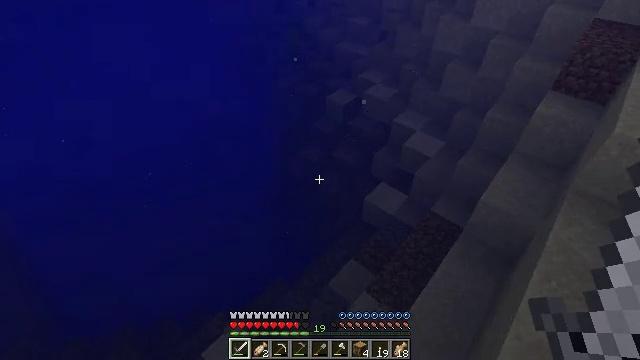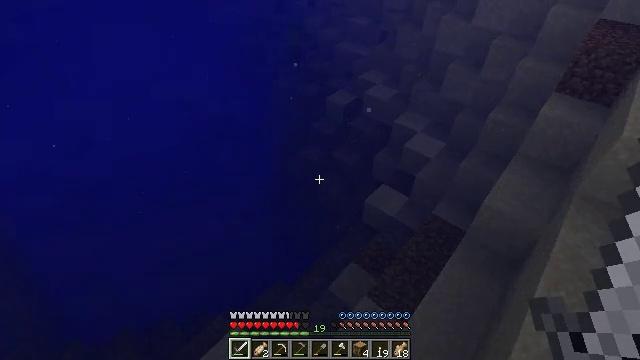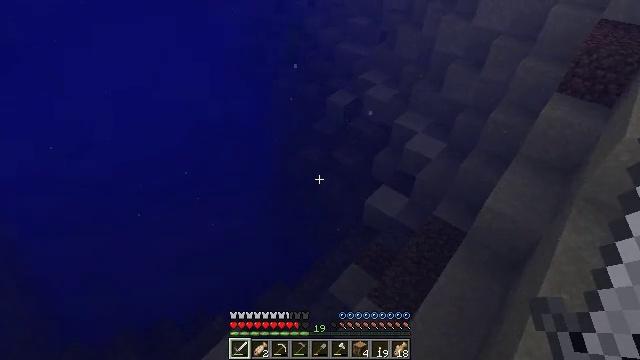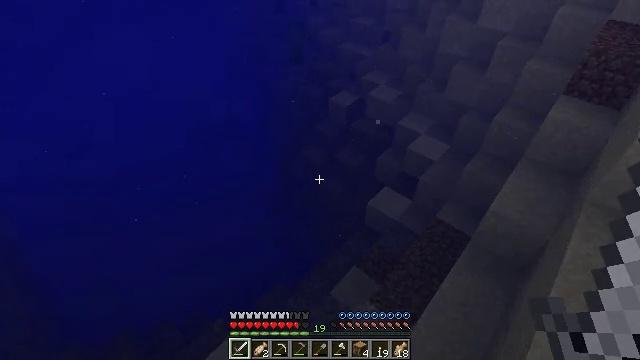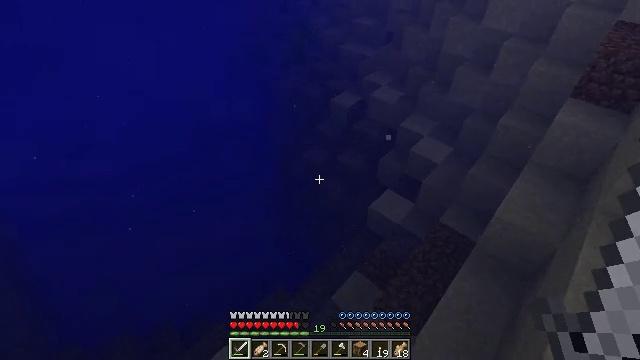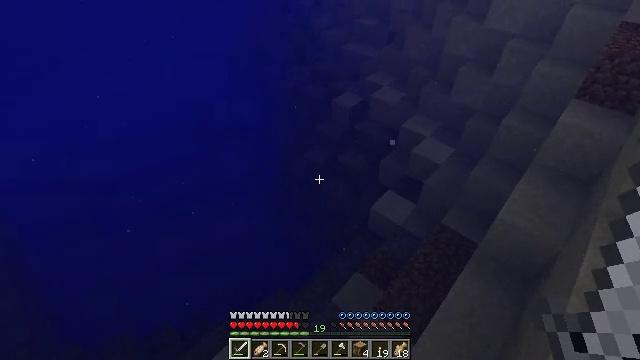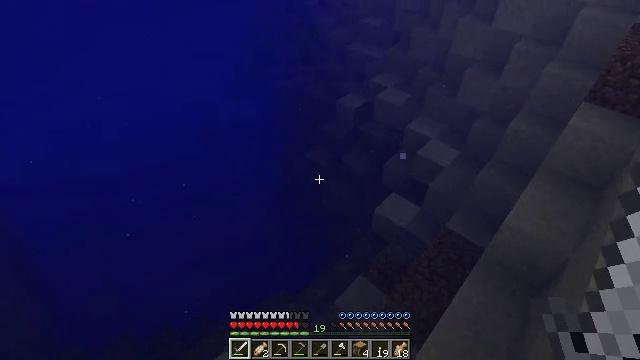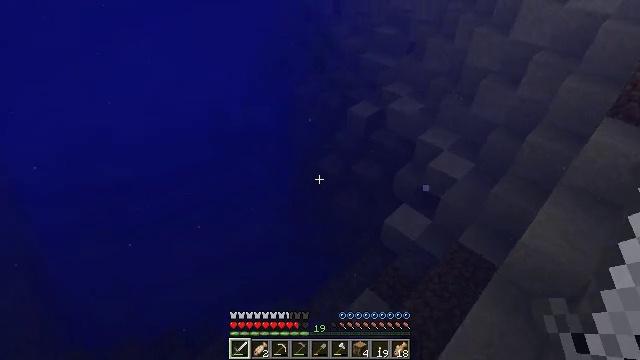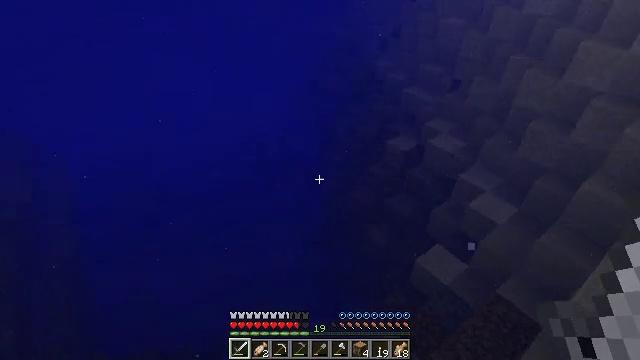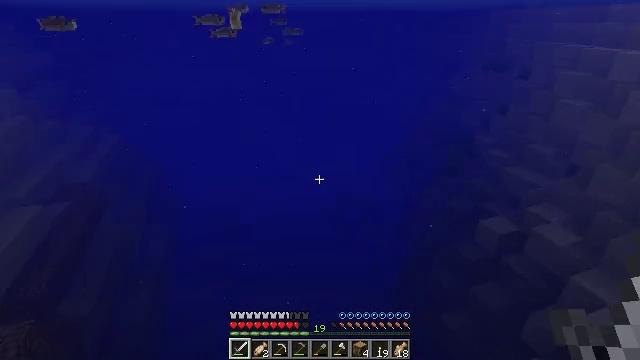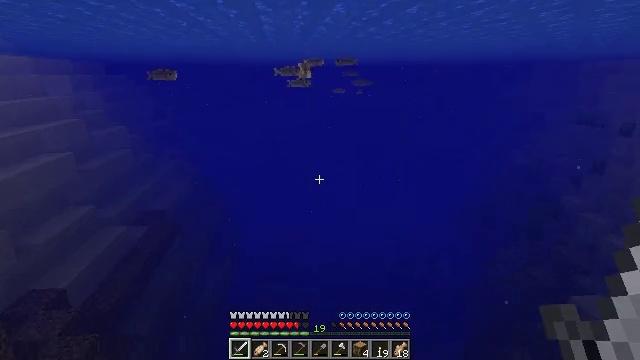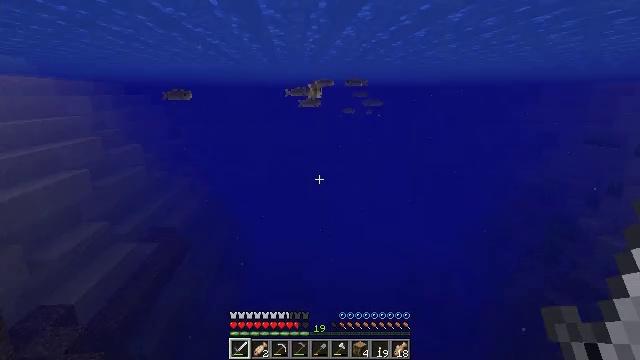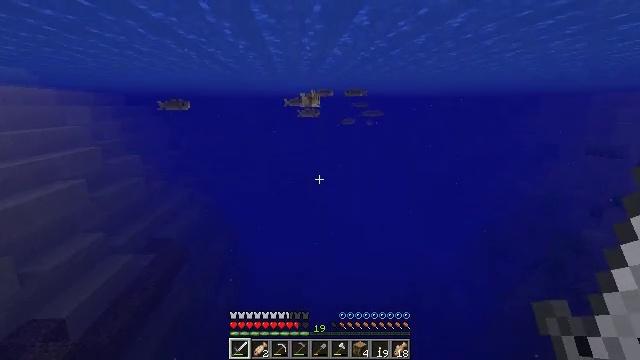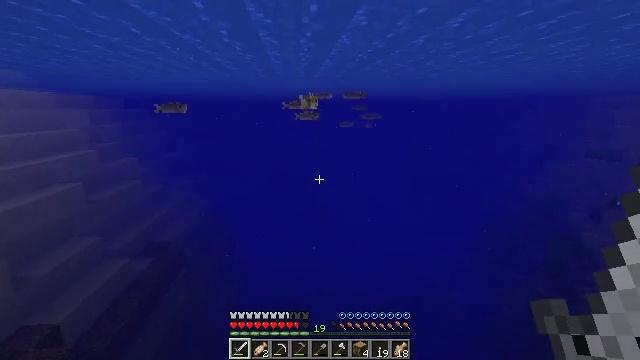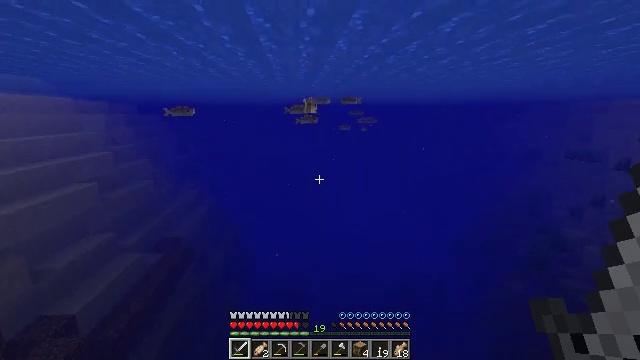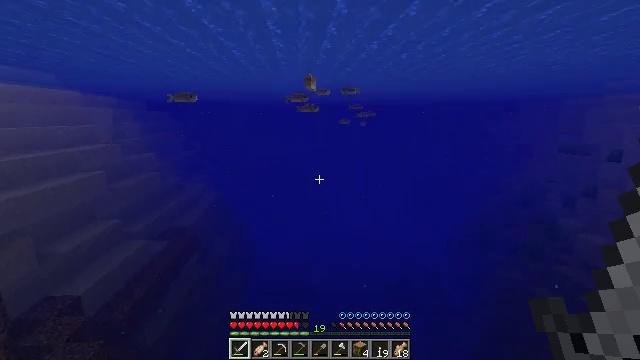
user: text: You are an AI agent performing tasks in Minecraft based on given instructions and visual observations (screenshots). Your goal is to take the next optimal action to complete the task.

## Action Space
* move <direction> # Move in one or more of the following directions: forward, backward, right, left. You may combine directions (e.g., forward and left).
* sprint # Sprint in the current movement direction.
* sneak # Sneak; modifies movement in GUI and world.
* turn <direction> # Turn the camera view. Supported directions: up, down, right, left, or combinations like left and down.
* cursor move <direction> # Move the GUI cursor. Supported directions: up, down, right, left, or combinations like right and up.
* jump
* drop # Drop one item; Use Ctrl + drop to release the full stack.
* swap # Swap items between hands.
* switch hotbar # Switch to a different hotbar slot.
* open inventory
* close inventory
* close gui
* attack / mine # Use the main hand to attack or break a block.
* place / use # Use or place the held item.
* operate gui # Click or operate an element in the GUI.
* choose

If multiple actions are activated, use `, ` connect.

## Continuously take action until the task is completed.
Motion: motion action
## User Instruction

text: Catch and defeat a cod.
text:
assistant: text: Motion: move forward
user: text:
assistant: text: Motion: move forward
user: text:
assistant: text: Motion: move forward
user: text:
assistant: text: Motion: move forward
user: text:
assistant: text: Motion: move forward
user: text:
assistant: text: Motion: move forward
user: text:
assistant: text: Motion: move forward, turn left and up
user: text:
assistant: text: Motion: move forward, turn left and up
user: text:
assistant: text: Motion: move forward, turn left and up
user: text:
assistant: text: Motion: move forward, turn left and up
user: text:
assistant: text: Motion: move forward, turn left and up
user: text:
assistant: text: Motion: move forward, turn up
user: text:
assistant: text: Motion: move forward, sprint
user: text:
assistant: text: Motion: move forward, sprint
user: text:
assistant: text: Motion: move forward, sprint
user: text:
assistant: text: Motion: move forward, sprint
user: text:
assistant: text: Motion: move forward, sprint
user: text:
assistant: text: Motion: move forward, sprint
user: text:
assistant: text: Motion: move forward, sprint, turn right
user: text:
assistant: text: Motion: move forward, sprint, turn right and up
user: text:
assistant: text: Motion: move forward, turn right
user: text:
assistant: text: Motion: move forward, turn right
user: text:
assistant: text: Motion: move forward
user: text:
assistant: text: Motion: move forward
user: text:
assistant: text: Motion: move forward
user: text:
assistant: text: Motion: move forward
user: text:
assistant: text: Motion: move forward
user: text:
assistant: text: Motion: move forward and move left
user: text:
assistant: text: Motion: move forward and move left
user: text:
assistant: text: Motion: move forward and move left, turn left and up